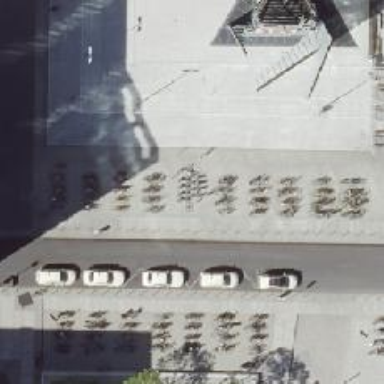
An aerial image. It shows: Bicycle rental facility.